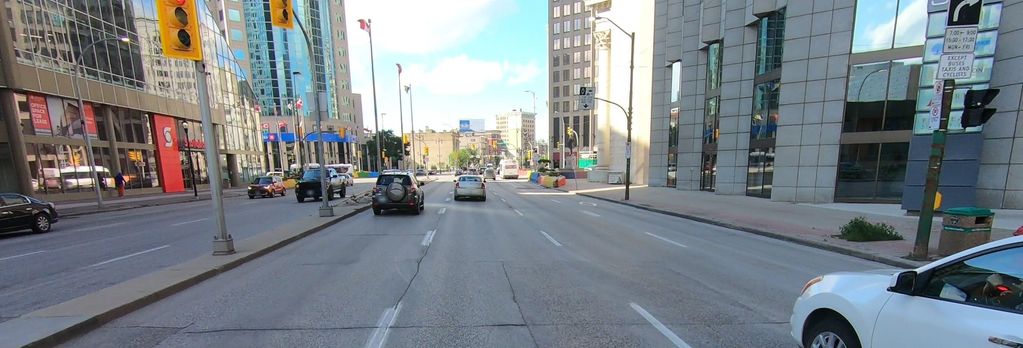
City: winnipeg